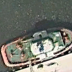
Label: Towing_vessel